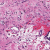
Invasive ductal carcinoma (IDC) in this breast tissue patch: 0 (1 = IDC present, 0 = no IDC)